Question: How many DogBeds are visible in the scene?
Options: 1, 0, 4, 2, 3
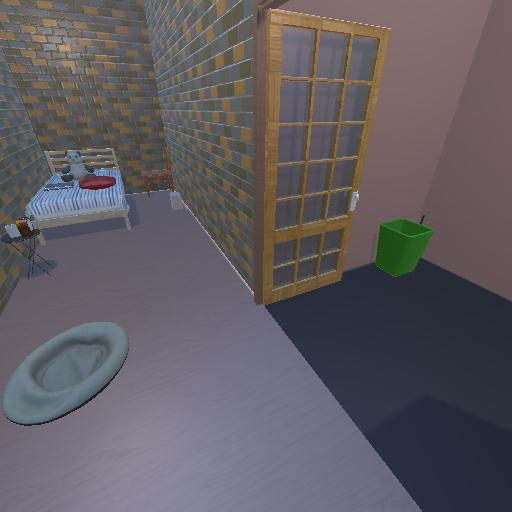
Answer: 1